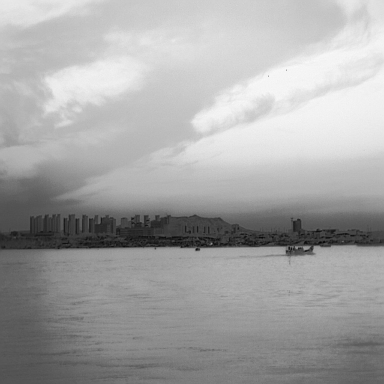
There are two bulk_carriers in the infrared image.